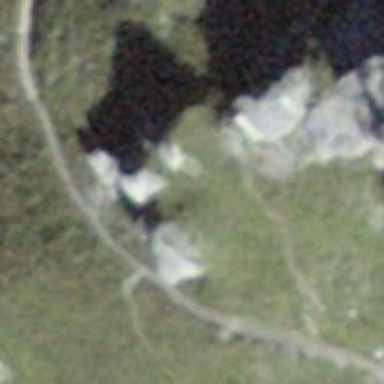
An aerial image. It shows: Rock shelter designated as amenity for shelter.